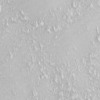
Atmospheric dust classification: not_dusty